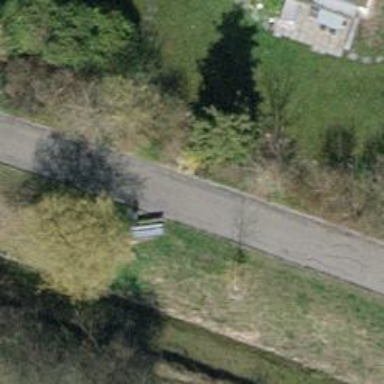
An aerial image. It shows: Urban tree adds touch of nature to the surroundings.